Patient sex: M
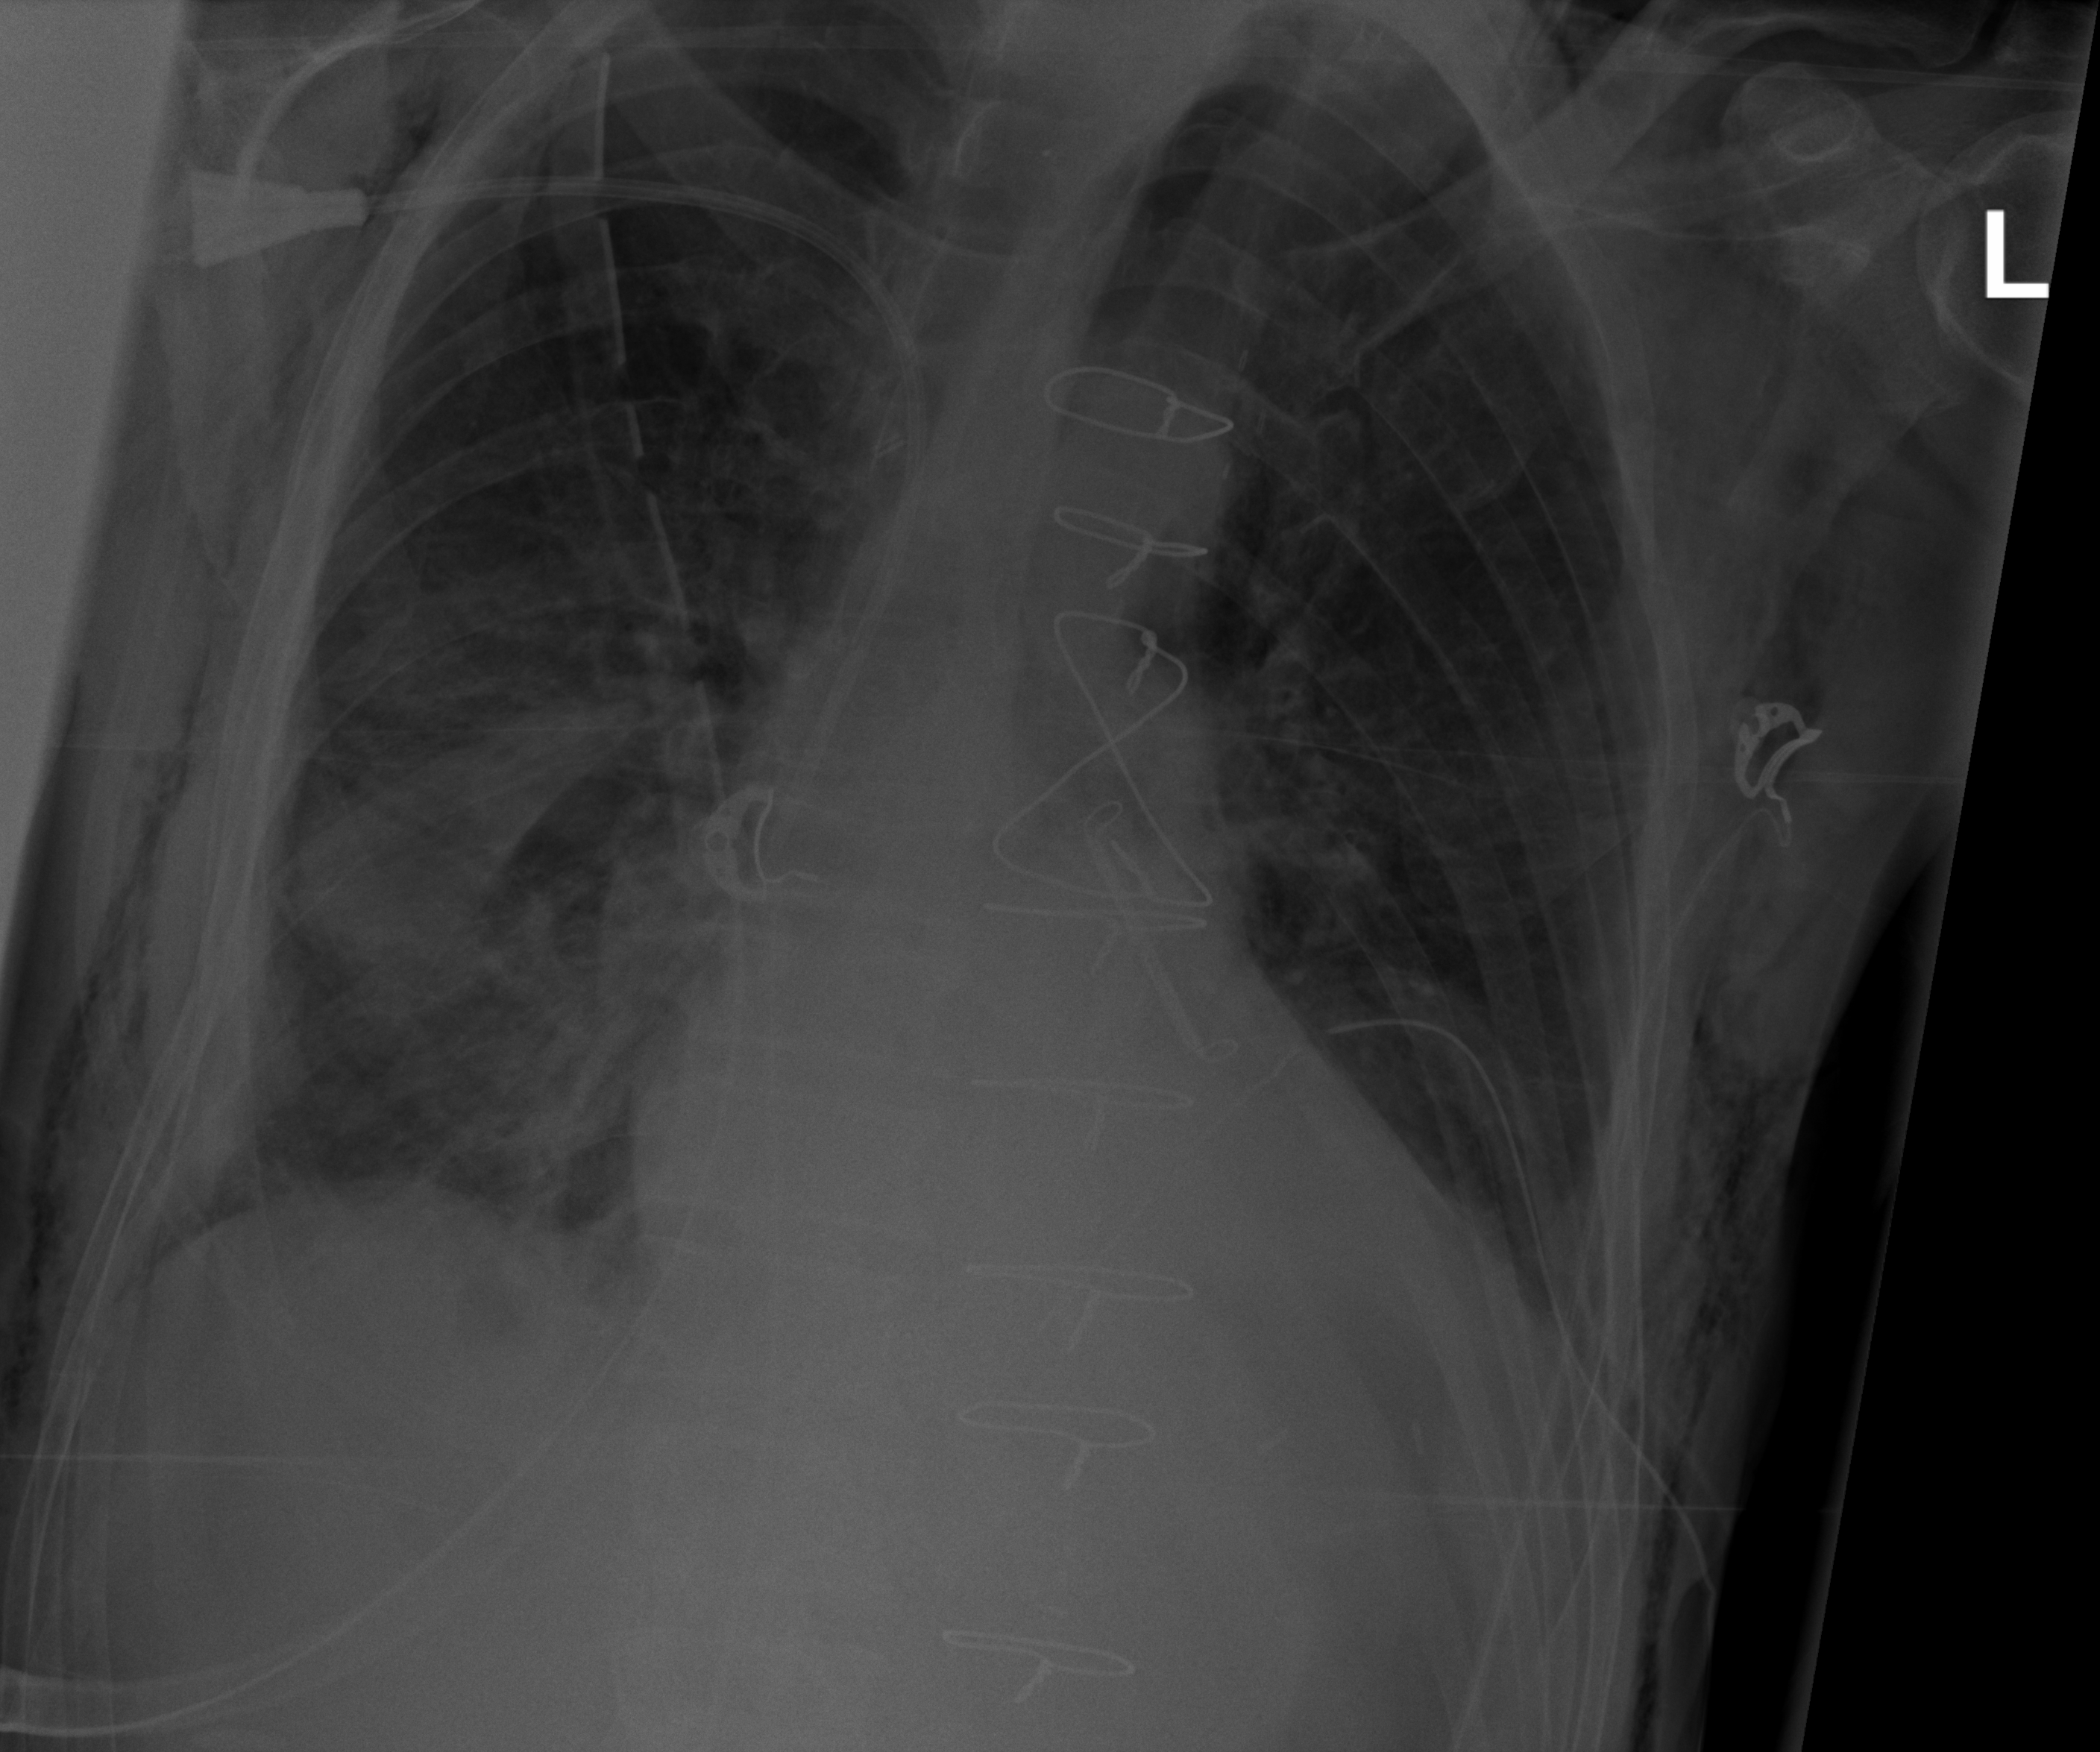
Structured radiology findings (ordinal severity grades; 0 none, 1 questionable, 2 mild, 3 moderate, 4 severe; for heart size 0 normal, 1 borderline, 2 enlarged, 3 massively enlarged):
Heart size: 0
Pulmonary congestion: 0
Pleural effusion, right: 0
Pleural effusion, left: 2
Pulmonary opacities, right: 2
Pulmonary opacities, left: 0
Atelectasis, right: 2
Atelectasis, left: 2